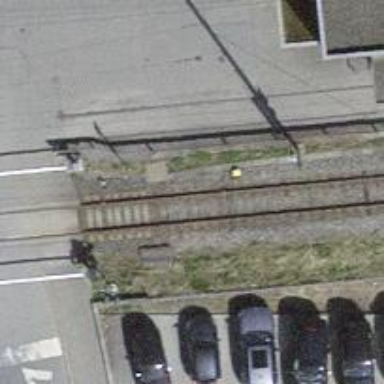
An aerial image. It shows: Abandoned railway spur with one track.